Interaction volume radius: 10 \u00c5
Interaction volume height: 15 \u00c5
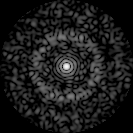
Disorder parameter: 0.8494